Question: I have a bunch of code in Matlab script which I want to convert it in c#. More specifically my basic problem are the following:
'''
X= find(diff(S>0.5) ==1); //greater than the threshold
Y= find(diff(S<0.5)==1); // lower than the threshold
'''
In fact I want to search in a real time signal when it begins to take values bigger than 0.5 (when in increasing order). How can I convert this line in c#?
My signal is look like:

I want to spot real time when my signal begin to take values greater and lower than some thresholds which are marked in the plot. In order to do so I am using diff function in order to find these points. Firstly (S >0.5) returns a vector the same size as S which contains logical values either 1 if S is bigger than 0.5 or zero in contrast. The difference of that vector return 0 if the previous value of the vector is the same 1 if the previous value is 0 and the current 1 and -1 in the contrast. Thus find in that case "==1" returns all the points where the signal is bigger than the threshold when in ascending order. I store the values of the signal real time in the list parts:
'''
parts.Add(this.confidence);
'''
I want to find where in this list the signal has pass through 0.25 threshold. Any idea?
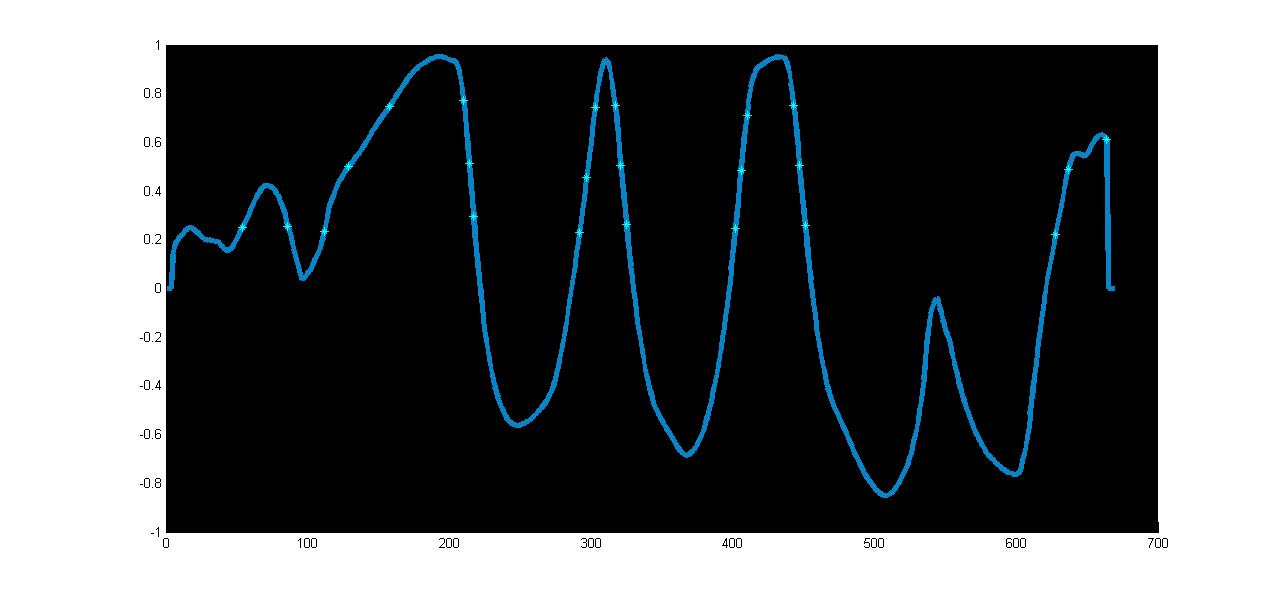
Answer: > I want to search in a signal when it takes bigger values than 1 in ascending order
Let's assume your signals are 'double''s and you have some sort of collection of them:
'''
var signals = new List<double> { ... };
'''
Then you can create a subset of those signals, where the value is > 1 in ascending order with:
'''
var filteredOrderedSignals = from signal in signals
where signal > 1.0 orderby signal ascending
select signal;
'''
This may not be exactly what you need, but will set you on the right path.